Question: I am running a fairly new jenkins install on ubuntu 13.10 and I can't seem to get the thing to stay up more than a couple hours before I start getting memory errors like the following:
'''
java.lang.OutOfMemoryError: PermGen space
'''
I have installed the monitor plugin and it claims there is only 82m available in the permgen.

I have edited /etc/environment on my jenkins server to include the following lines:
'''
JAVA_OPTS="-XX:PermSize=512m -XX:MaxPermSize=512m -Xms768m -Xmx1024m"
JAVA_ARGS="-Dorg.apache.commons.jelly.tags.fmt.timeZone=America/New_York -XX:PermSize=512m -XX:MaxPermSize=512m -Xms768m -Xmx1024m -XX:+CMSClassUnloadingEnabled -XX:+CMSPermGenSweepingEnabled"
'''
I am pretty sure that the args are getting picked up because my timezone seems correct now. I am running java 1.7.
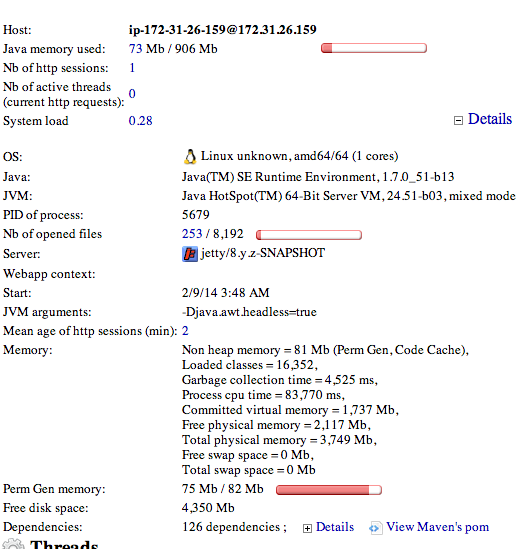
Answer: Your might not be picked up by Jenkins. What Linux OS is it? Look for the jenkins daemon file () and see how it builds the java command.
See output of 'ps -ef | grep jenkins'. Check the actual memory parameters used by Java there.